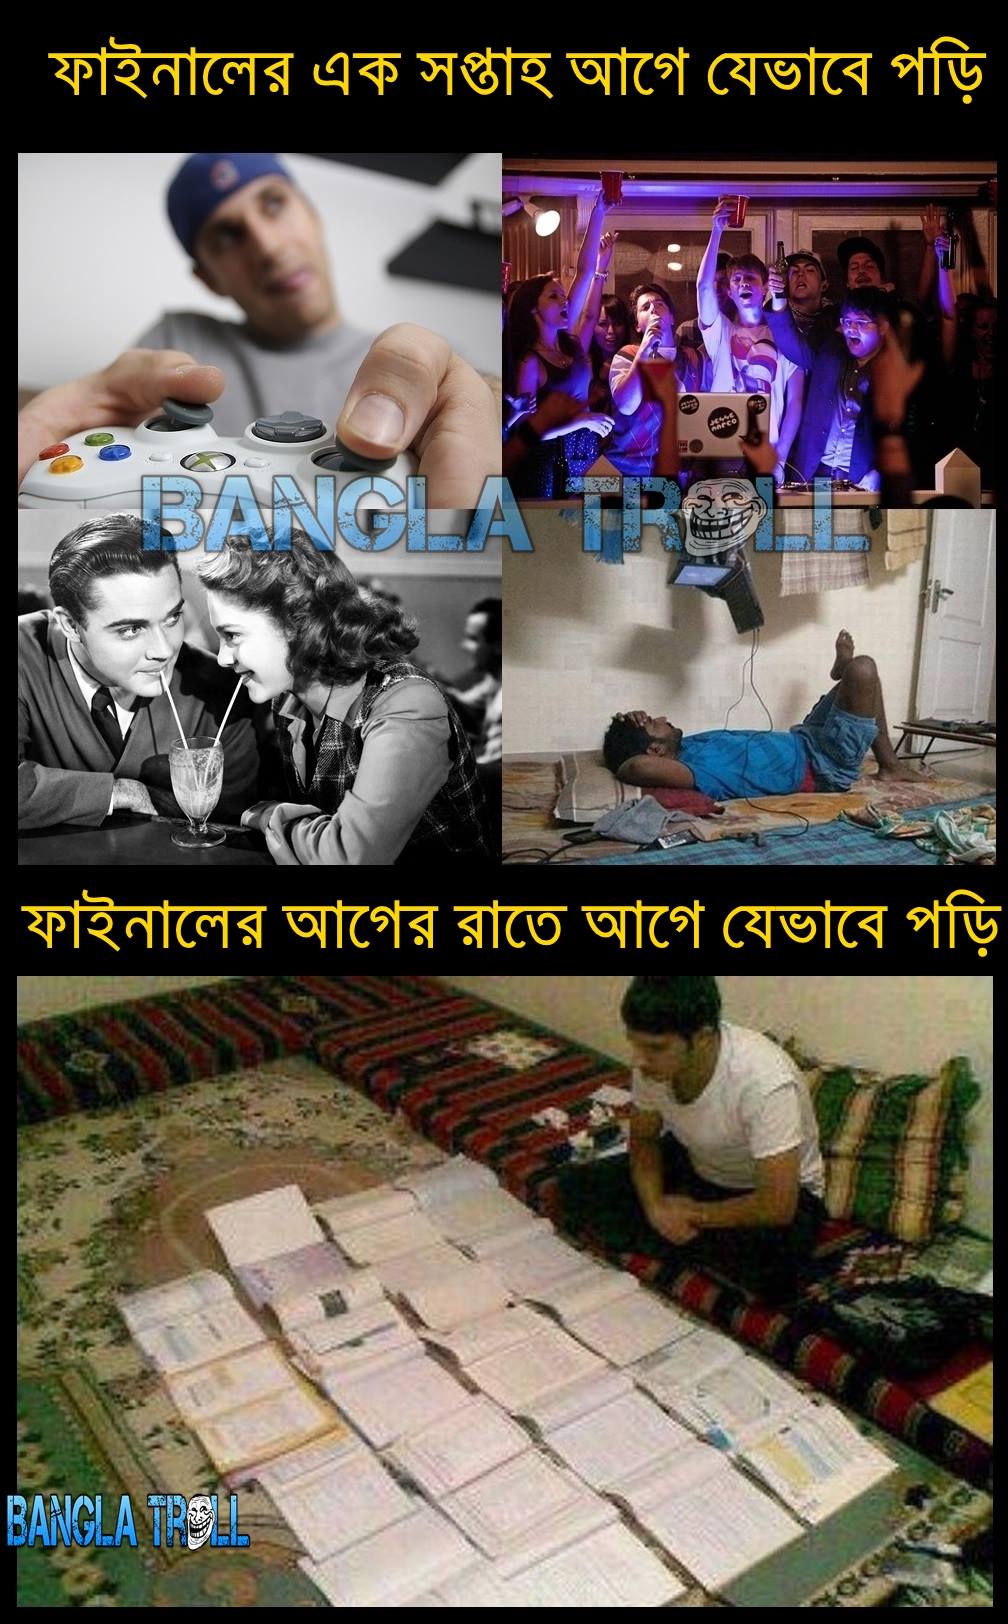
Text: ফাইনালের এক সপ্তাহ আগে যেভাবে পড়ি ফাইনালের আগের রাতে আগে যেভাবে পড়ি
Label: Non Hate